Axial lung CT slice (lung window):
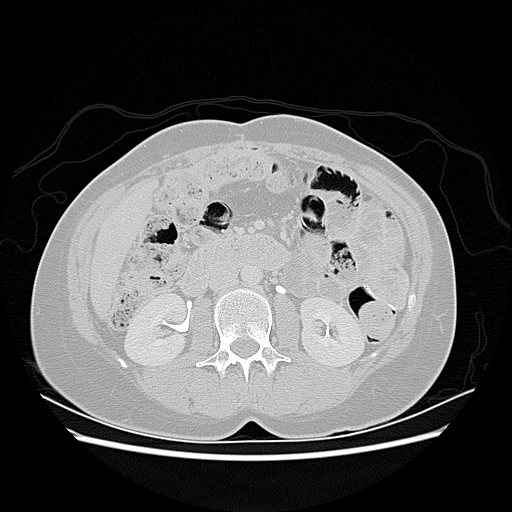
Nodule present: no